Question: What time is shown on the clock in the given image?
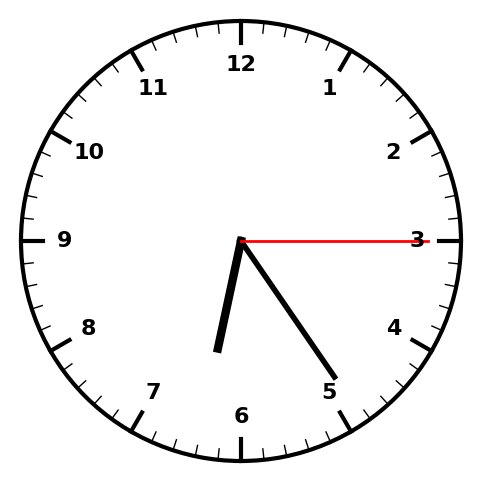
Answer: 06:24:15